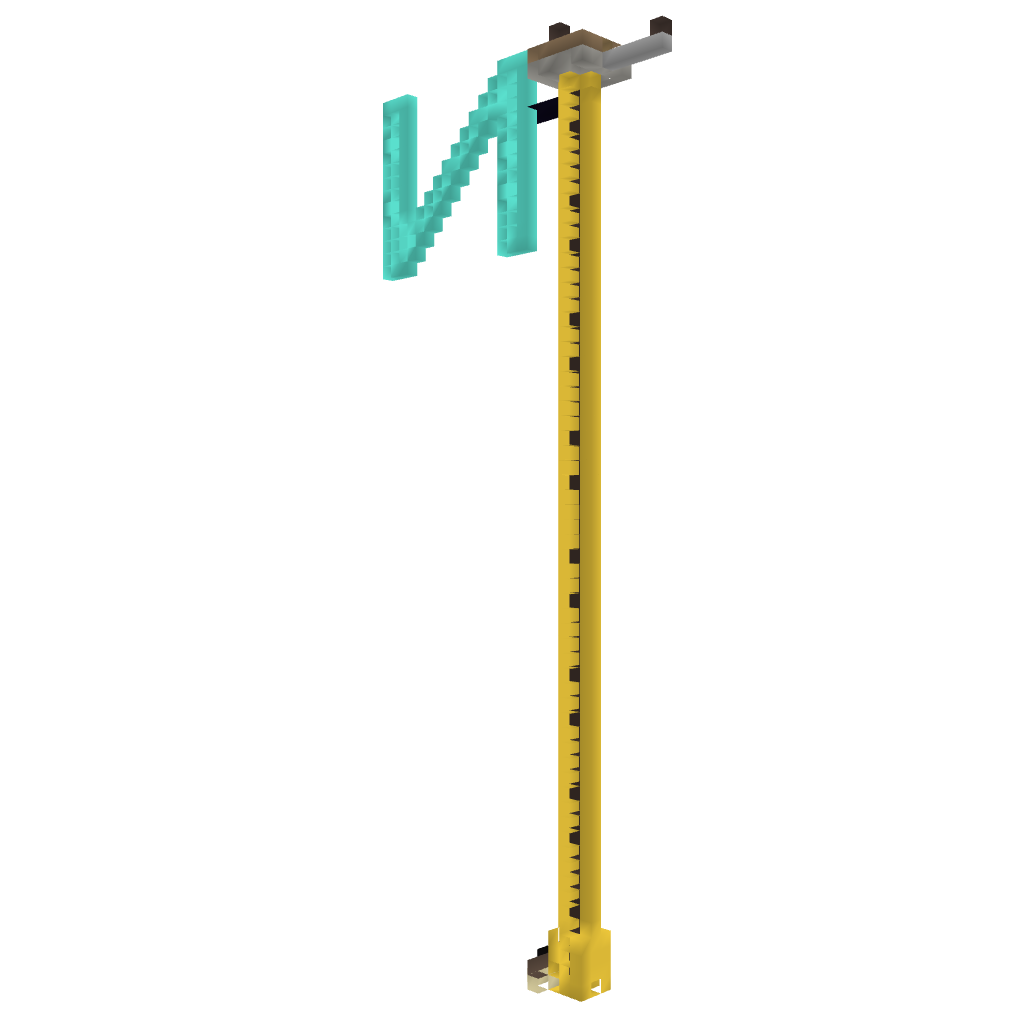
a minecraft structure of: compass